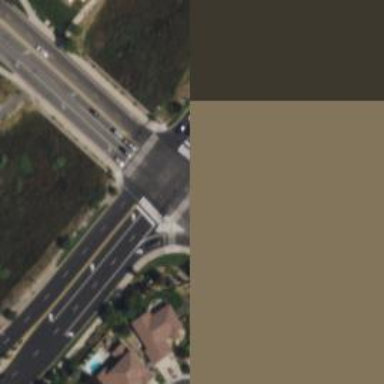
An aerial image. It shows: Secondary road with asphalt surface and separate sidewalk.